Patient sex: F
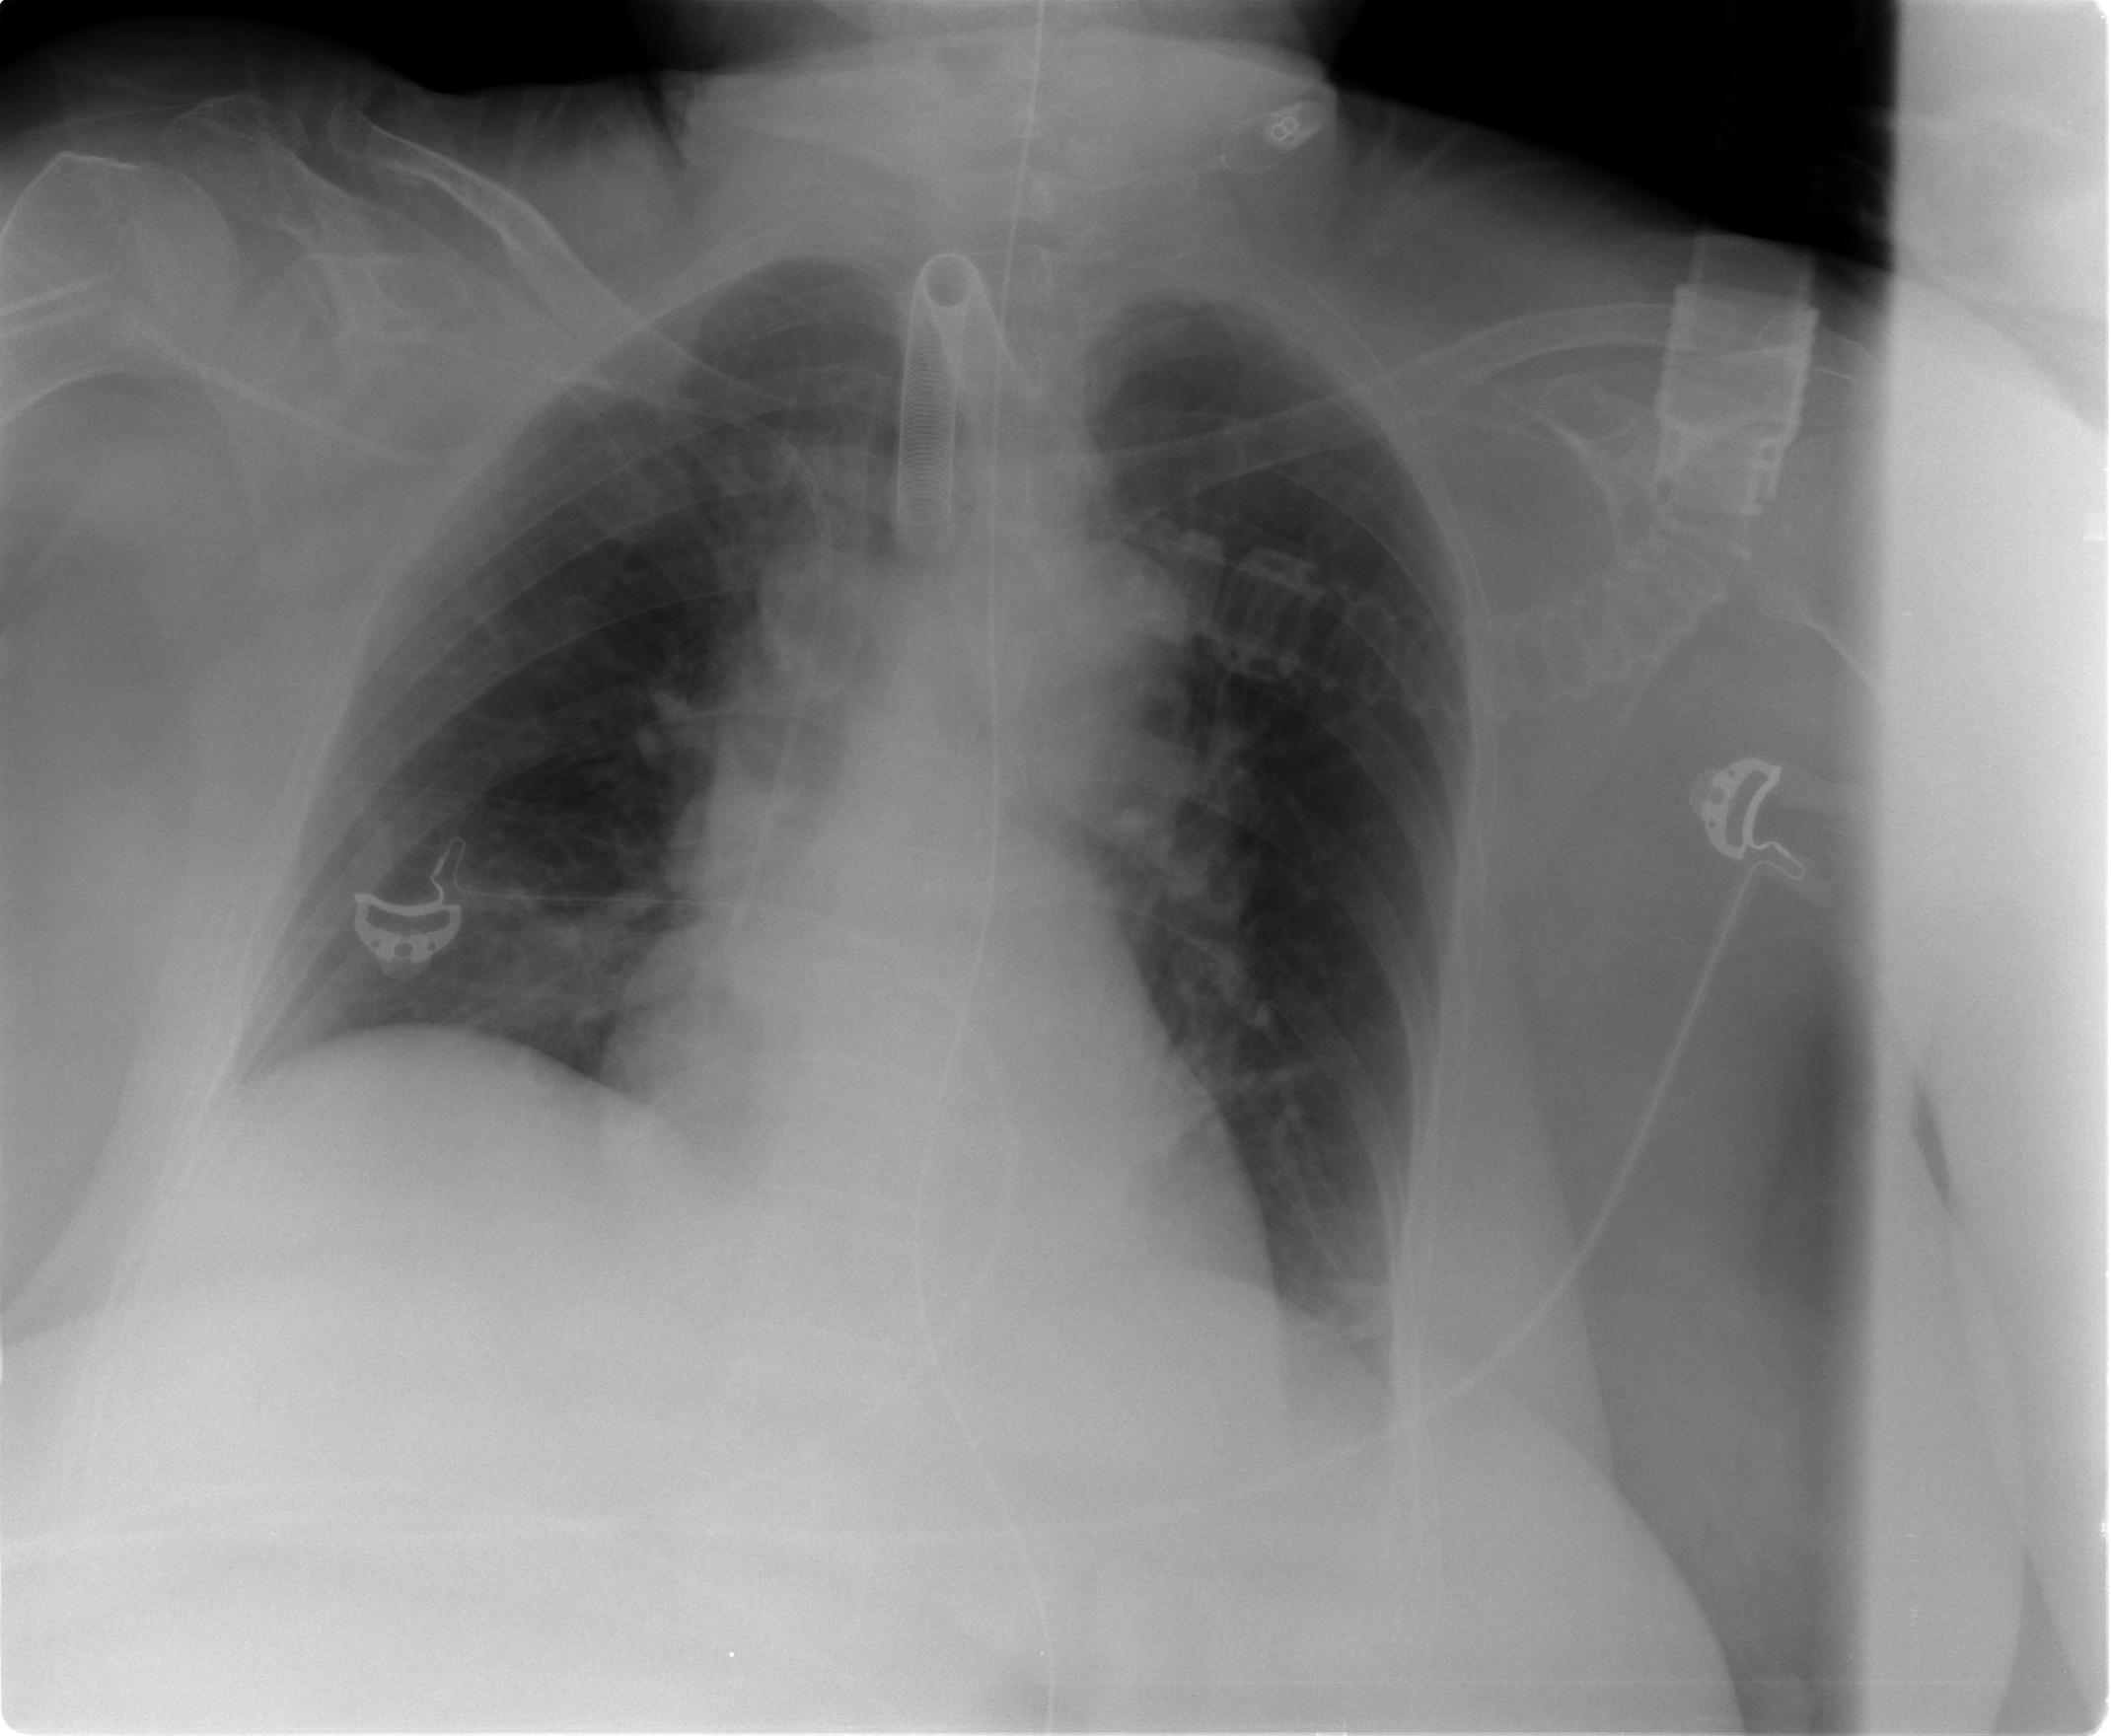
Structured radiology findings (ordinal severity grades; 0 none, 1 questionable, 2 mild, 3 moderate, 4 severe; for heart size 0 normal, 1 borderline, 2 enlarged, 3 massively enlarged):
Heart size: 0
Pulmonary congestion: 2
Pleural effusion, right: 2
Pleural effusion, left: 0
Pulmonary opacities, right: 2
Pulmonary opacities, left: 0
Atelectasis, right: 3
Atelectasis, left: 2